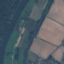
Land use / land cover class: River